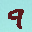
Label: 9